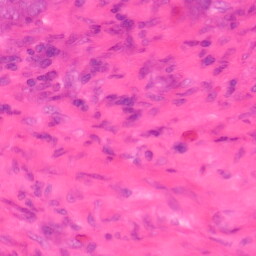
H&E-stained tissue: Colon